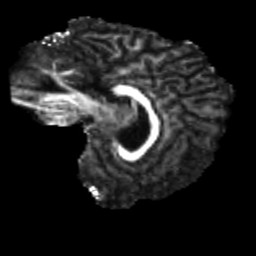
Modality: FA
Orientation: sagittal
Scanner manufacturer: siemens
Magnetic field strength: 3 T
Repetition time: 4 s
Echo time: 0.0594 s